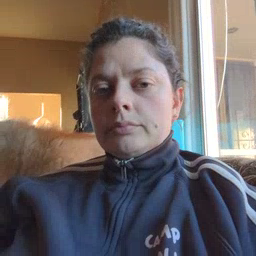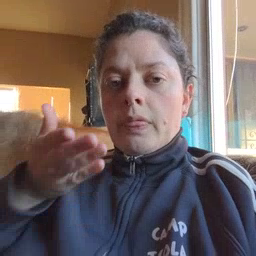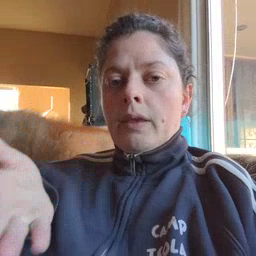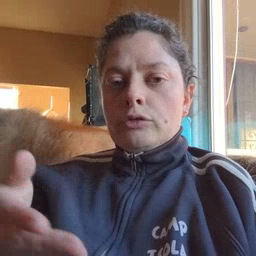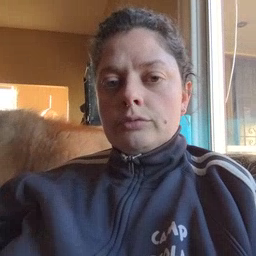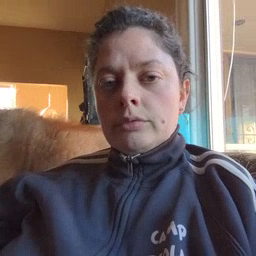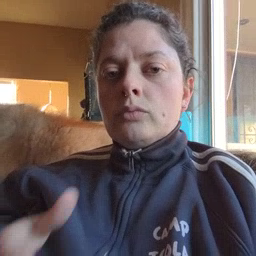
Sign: there